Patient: sex M, age 57
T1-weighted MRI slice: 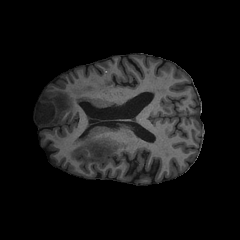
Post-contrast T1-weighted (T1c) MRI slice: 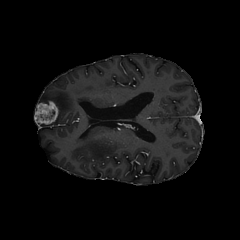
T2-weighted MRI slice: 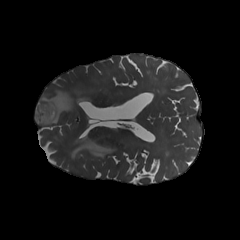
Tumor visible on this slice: yes
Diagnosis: Glioblastoma, IDH-wildtype
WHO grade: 4